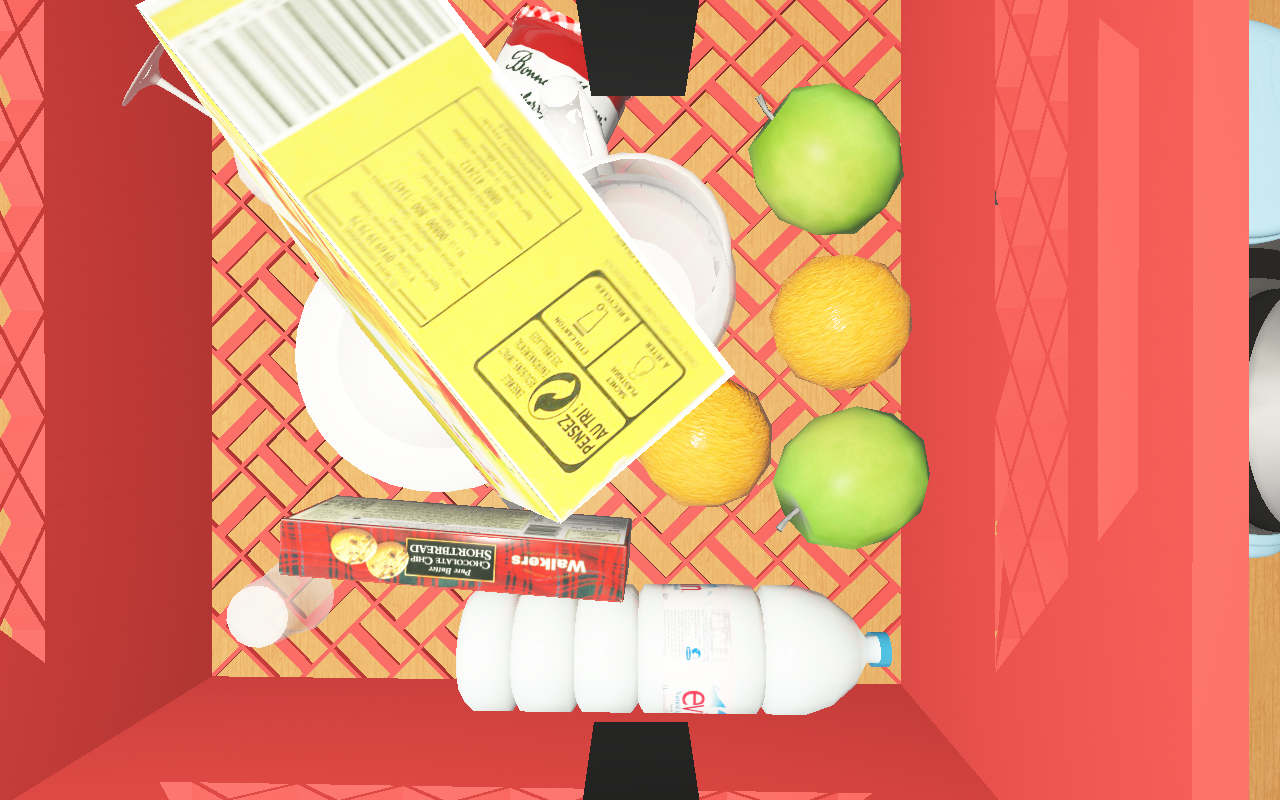
Objects in the scene:
water bottle
apple
apple
orange
orange
plate
glass
wineglass
cereal box
biscuit box